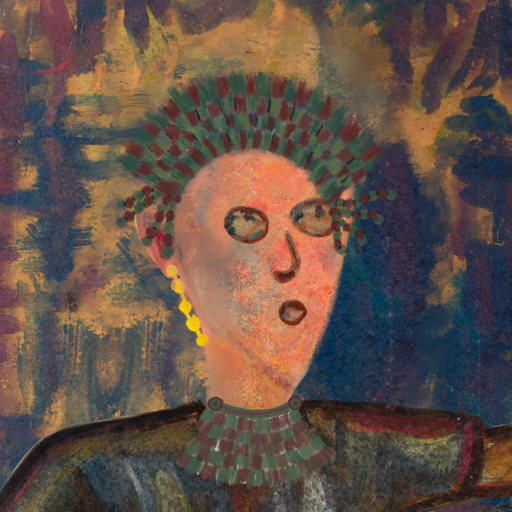
Background: InTheSun, Head And Neck Side: Irani, Face Side: Orphan, Bust: Mosgoul, Hair Side: Blank, Head Accessory: After_Raid_Crown, Second Necklace: After_Raid, Necklace: Blank, Baby: Blank